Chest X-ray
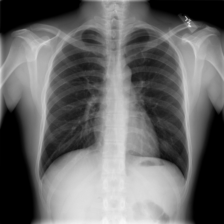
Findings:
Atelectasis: negative
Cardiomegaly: negative
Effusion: negative
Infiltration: negative
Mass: negative
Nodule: negative
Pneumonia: negative
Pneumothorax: negative
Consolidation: negative
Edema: negative
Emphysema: negative
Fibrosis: negative
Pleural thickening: negative
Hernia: negative